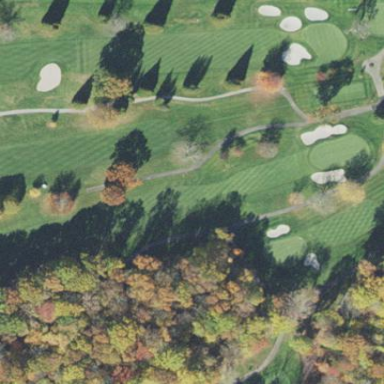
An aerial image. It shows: Golf fairway surrounded by grass.